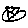
Label: triangle